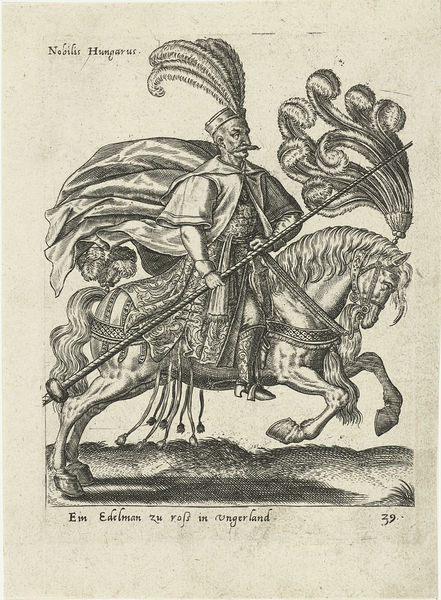
Titel: Hongaarse edelman te paard
Künstler: Abraham de Bruyn
Standort: Amsterdam
Institution: Rijksmuseum
Schlagwörter: feder, mann, weiß, schmuck, schwarz, gewand, reich, pferd, ritt, stab, lanze, stich, soldat, ritter, fürst, stark, krieger, speer, edelmann, shcmuck, ritterturnier